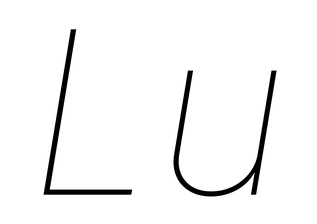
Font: Inter-Italic_Thin_Italic